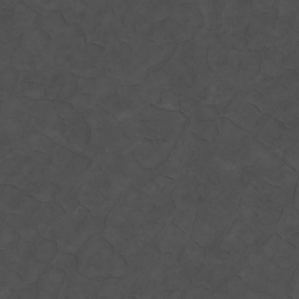
Label: non_frost